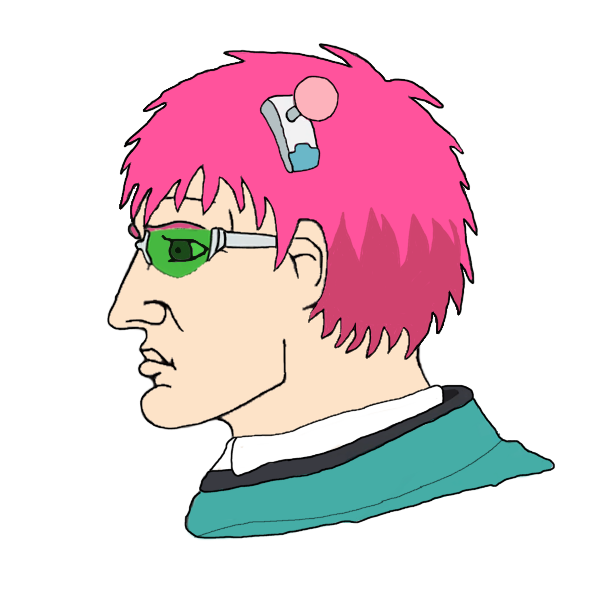
Label: 4_Yes_Chad